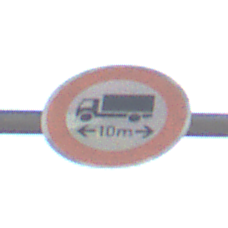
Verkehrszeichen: TatsaechlicheLaenge
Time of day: MorningAfternoon
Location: Outdoor (Nature)
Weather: Clear
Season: Winter
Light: Natural